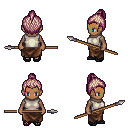
a pixel art fantasy rpg character, female body template, human, dark skin, white sleeveless shirt, robe skirt, white blonde short topknot hairstyle, ghillies, spear, four views (front, back, left, right), 2x2 character sprite sheet, small pixel art, hard edges, no anti-aliasing